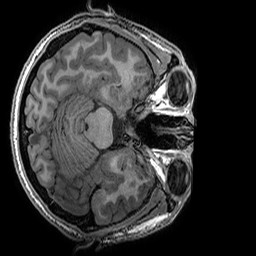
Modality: T1w
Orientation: axial
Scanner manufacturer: ge
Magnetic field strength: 3 T
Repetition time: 0.008156 s
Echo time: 0.00318 s